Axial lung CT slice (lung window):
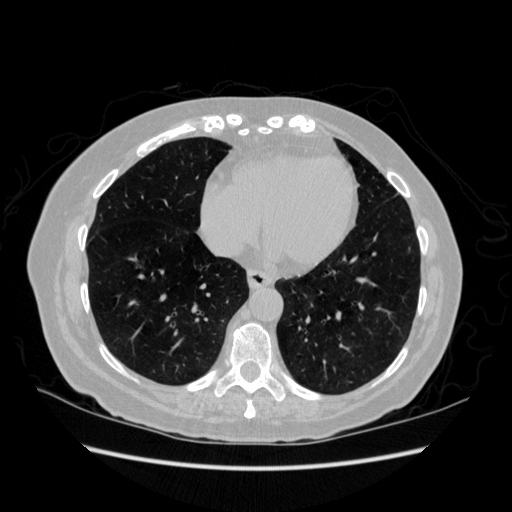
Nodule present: no